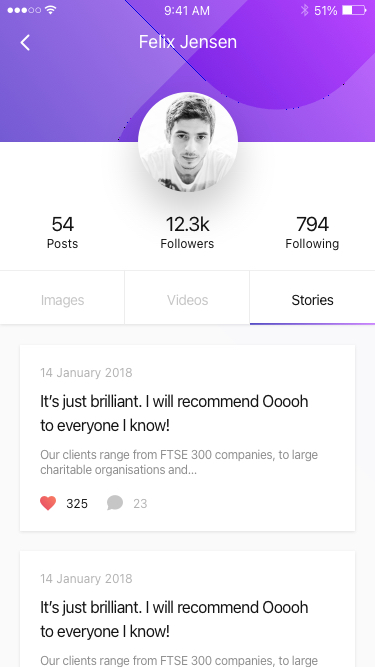
Text in this UI design:
23
325
Our clients range from FTSE 300 companies, to large charitable organisations and…
It’s just brilliant. I will recommend Ooooh
to everyone I know!
14 January 2018
Our clients range from FTSE 300 companies, to large charitable organisations and…
It’s just brilliant. I will recommend Ooooh
to everyone I know!
14 January 2018
Images
Videos
Stories
54
Posts
12.3k
Followers
794
Following
Felix Jensen